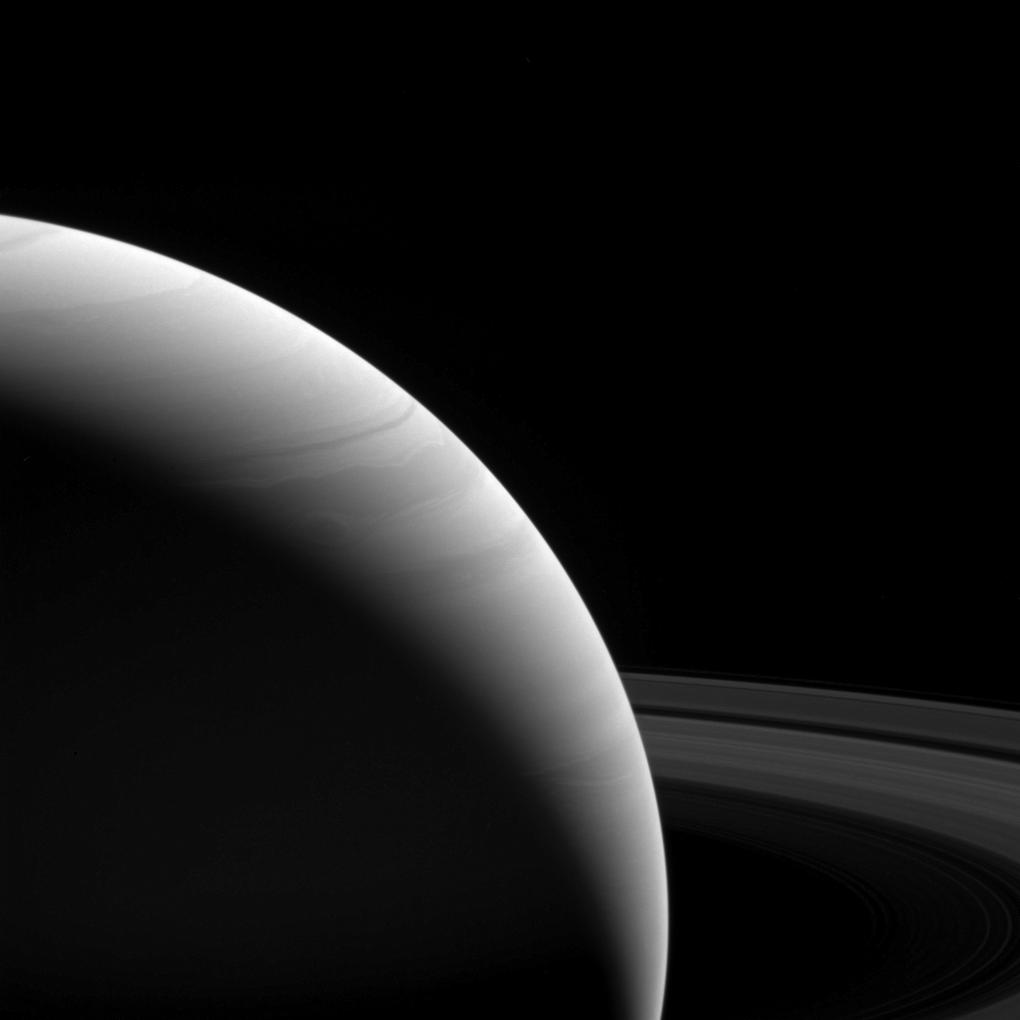
Dawn's Early Light Cassini-Huygens, Saturn